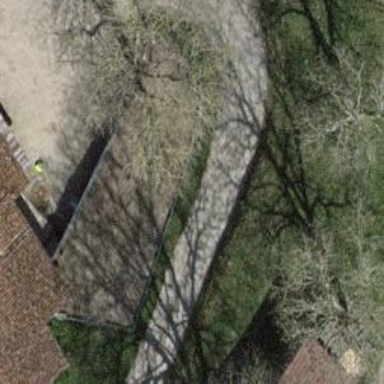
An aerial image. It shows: Compacted driveway that serves as service road.